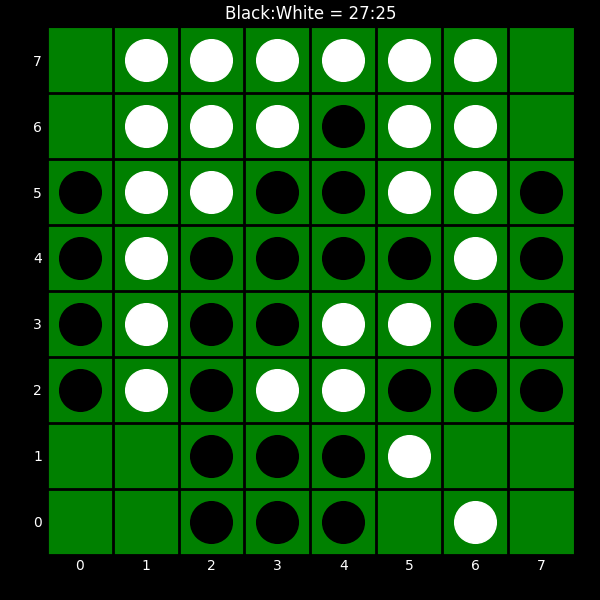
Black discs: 27
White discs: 25